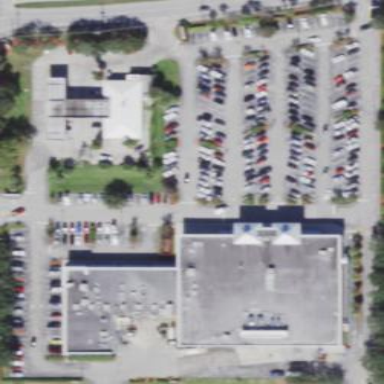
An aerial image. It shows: Retail area.